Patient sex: M
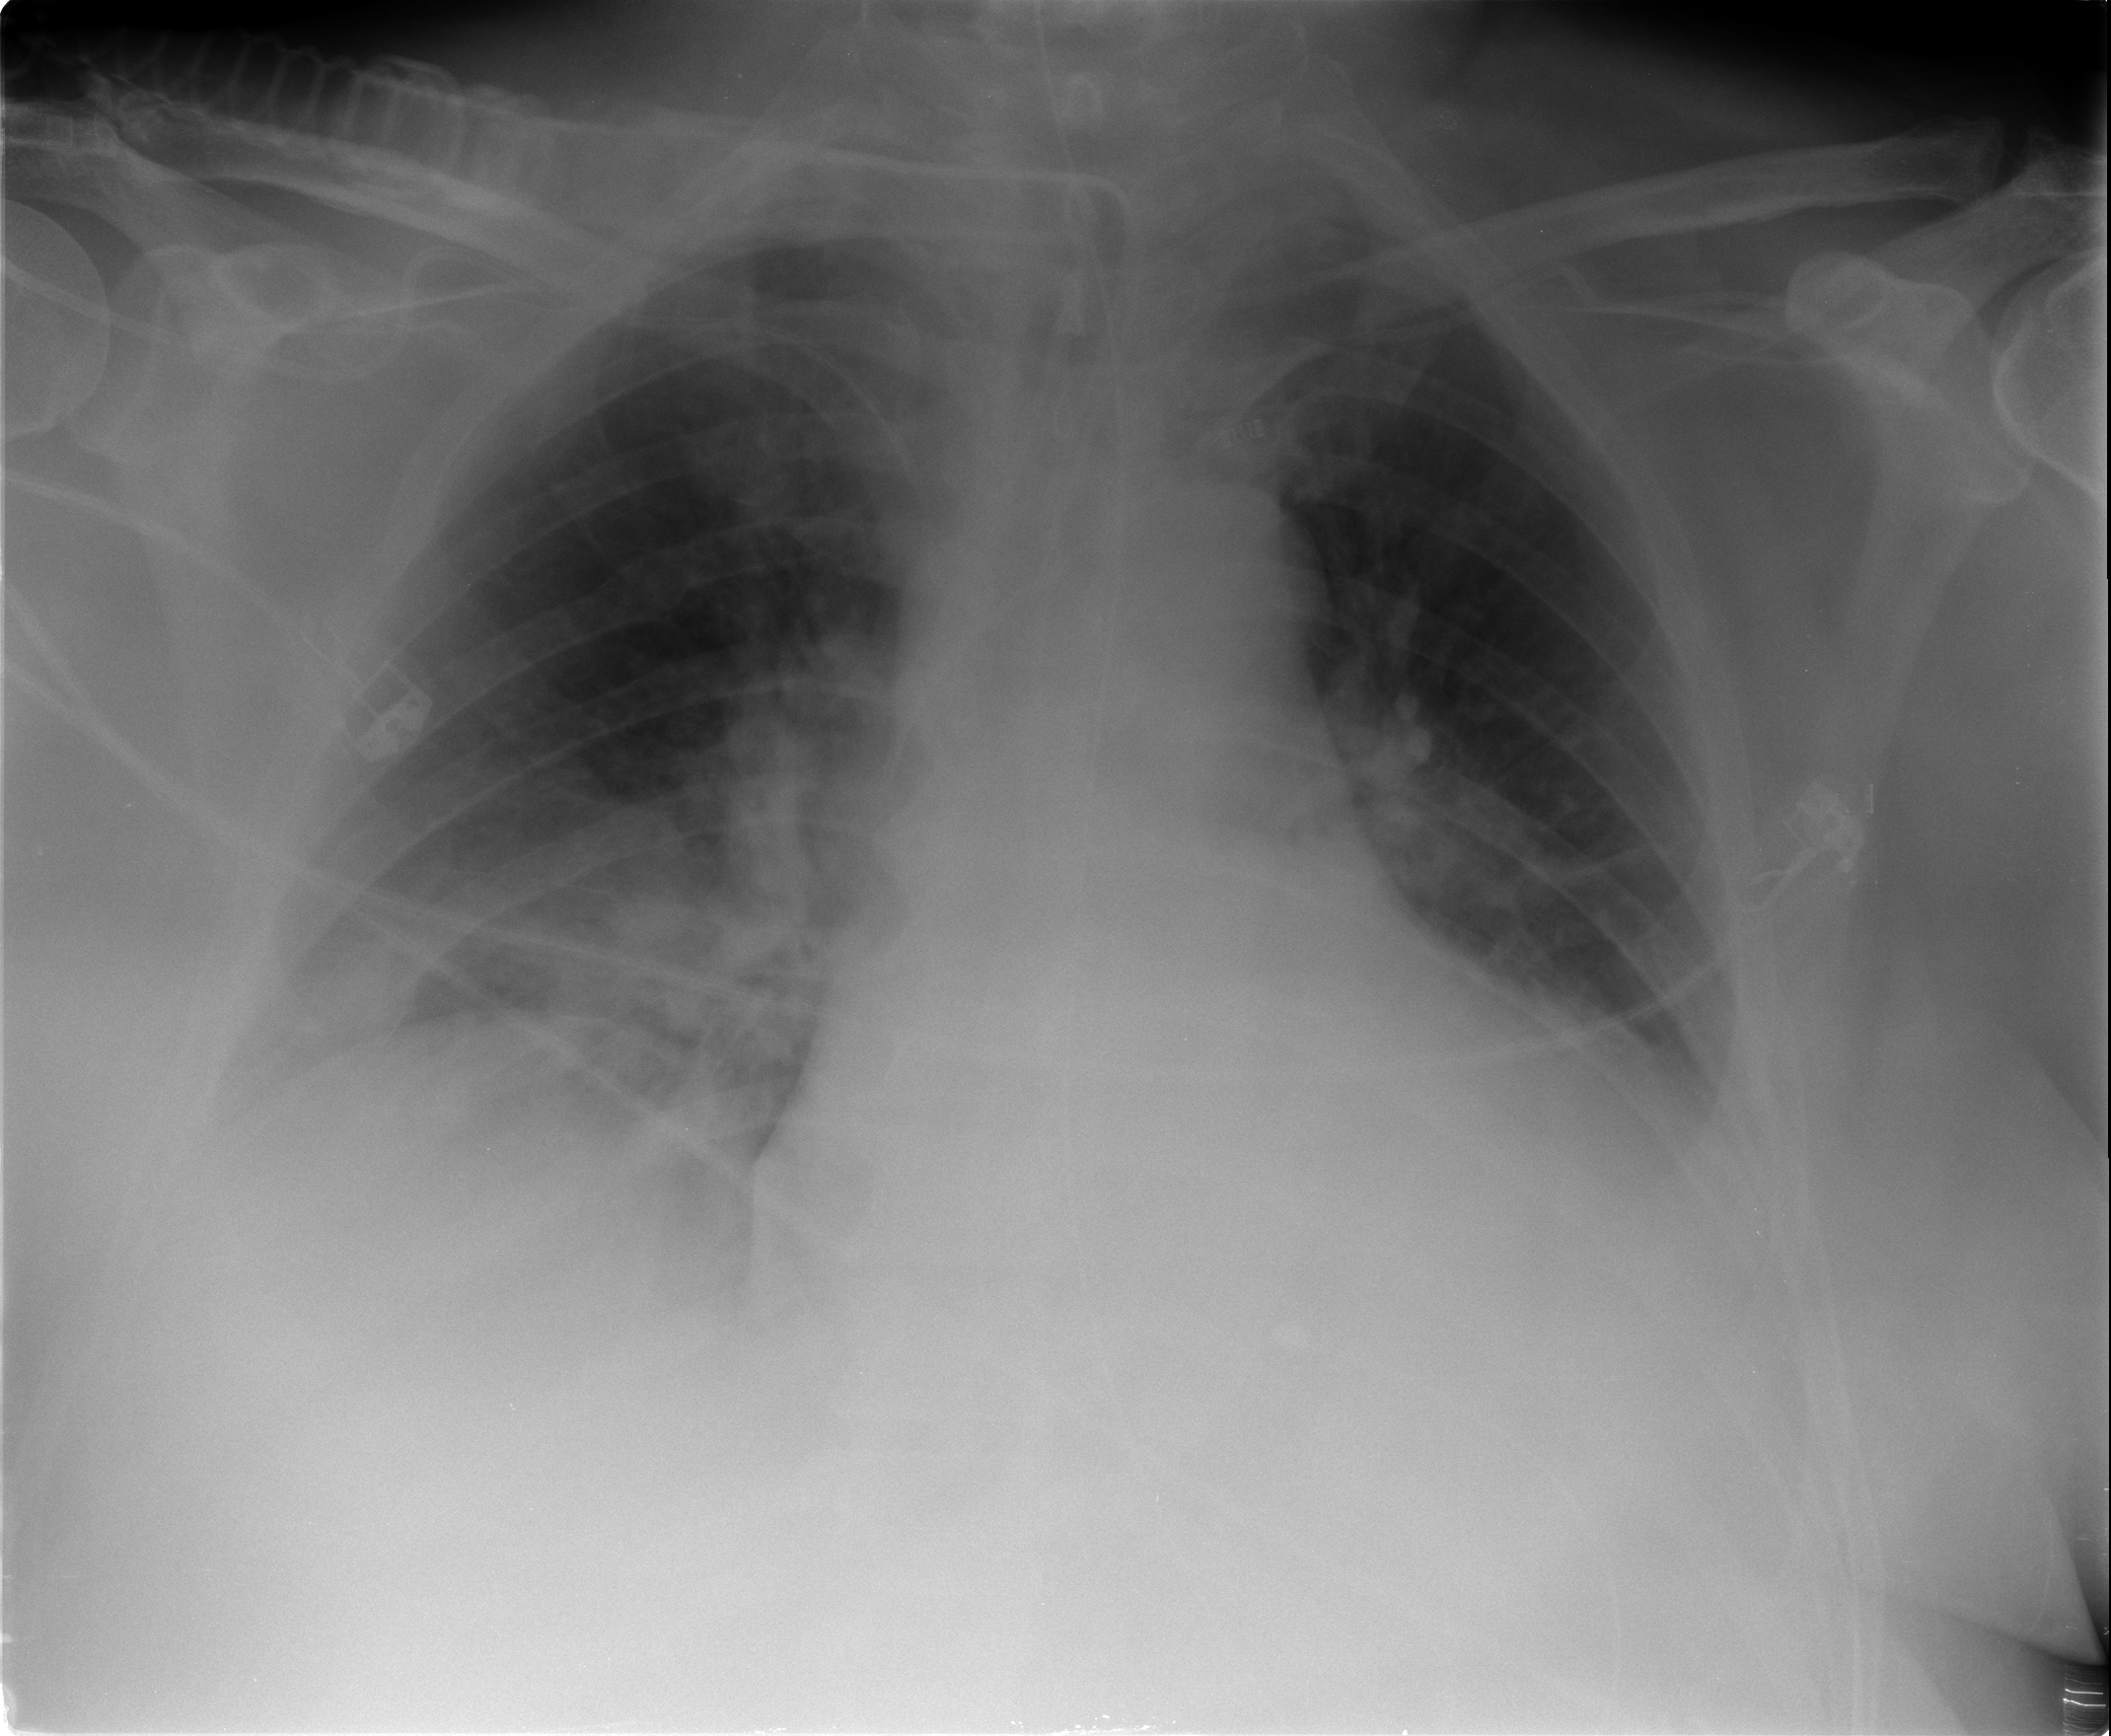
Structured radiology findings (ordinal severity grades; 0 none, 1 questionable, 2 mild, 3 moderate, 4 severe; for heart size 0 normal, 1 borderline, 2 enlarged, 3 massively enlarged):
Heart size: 2
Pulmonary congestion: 2
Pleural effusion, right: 2
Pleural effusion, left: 2
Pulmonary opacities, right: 2
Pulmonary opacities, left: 0
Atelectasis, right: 2
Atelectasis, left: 2